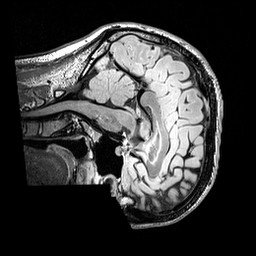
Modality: FLAIR
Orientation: sagittal
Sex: male
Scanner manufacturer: siemens
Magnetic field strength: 3 T
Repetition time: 5 s
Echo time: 0.395 s